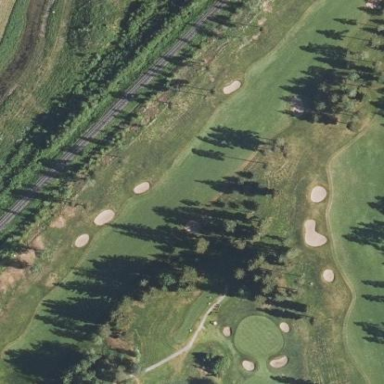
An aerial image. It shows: Grassy area designated as golf fairway.